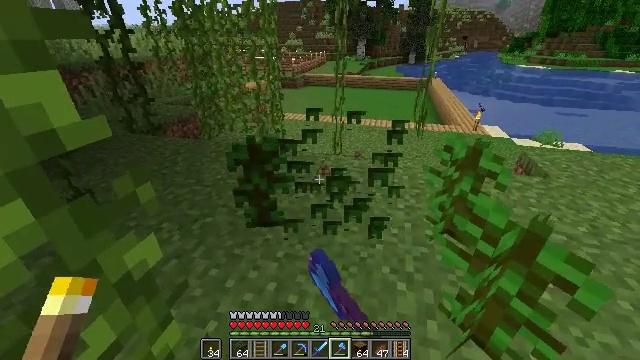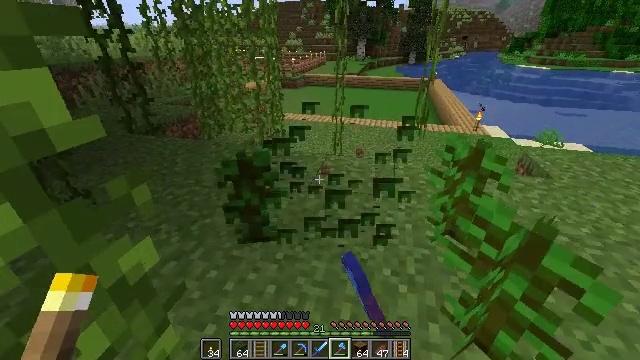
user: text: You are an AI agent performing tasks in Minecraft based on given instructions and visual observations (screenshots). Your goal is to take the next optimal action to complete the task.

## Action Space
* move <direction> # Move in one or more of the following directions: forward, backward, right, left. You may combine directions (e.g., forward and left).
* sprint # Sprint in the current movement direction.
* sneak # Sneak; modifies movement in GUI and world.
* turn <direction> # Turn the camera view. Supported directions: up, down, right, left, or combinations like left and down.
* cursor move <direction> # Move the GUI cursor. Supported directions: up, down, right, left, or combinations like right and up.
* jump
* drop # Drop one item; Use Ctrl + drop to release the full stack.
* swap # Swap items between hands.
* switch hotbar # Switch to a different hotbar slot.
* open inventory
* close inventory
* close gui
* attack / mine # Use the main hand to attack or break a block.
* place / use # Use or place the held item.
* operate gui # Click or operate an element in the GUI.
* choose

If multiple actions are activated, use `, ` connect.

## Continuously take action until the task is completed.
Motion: motion action
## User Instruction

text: Get a jungle sapling for replanting.
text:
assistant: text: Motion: move forward
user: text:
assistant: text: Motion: no_op